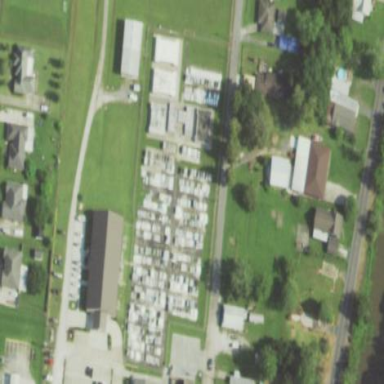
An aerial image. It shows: Cemetery.